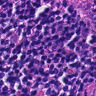
Metastatic tissue present: no